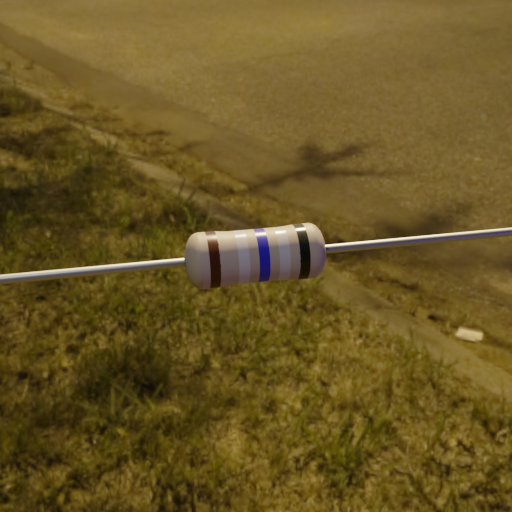
Resistor colour bands (in order): brown, white, blue, white, black